Interaction volume radius: 5 \u00c5
Interaction volume height: 10 \u00c5
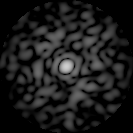
Disorder parameter: 0.8578